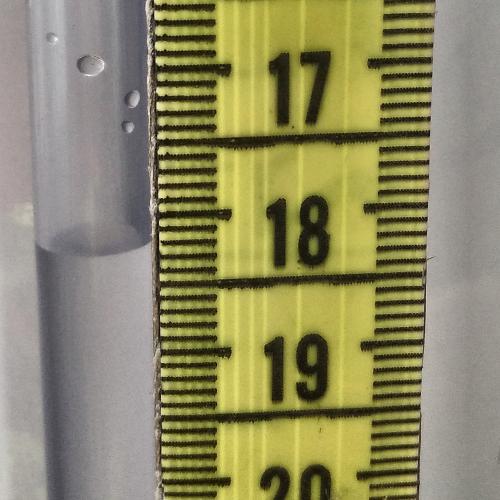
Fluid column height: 18.2 cm